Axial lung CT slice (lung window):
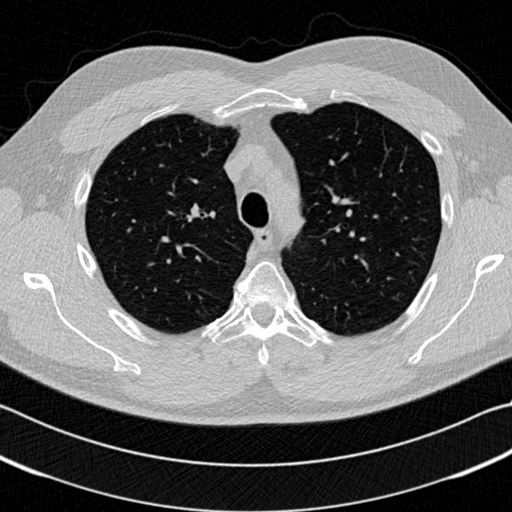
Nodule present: no